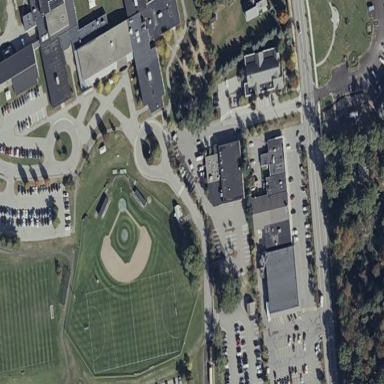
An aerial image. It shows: Baseball pitch for leisure land activities.